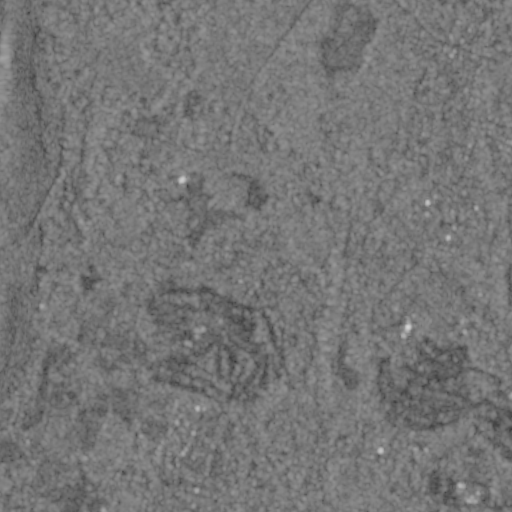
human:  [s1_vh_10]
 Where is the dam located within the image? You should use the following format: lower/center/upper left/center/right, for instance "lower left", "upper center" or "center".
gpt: The dam is located in the upper right of the image.
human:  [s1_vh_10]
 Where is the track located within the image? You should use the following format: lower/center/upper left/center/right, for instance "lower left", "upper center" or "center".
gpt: The track is located in the lower right of the image.
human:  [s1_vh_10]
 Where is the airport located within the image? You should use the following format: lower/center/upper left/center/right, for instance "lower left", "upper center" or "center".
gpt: There is no airport in the image.

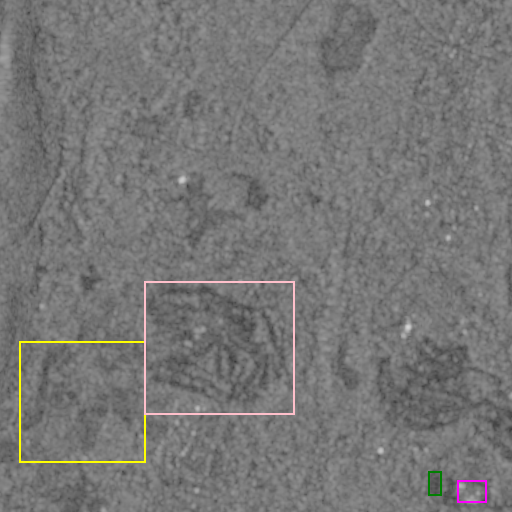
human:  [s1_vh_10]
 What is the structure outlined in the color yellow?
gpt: The structure outlined in yellow is a crop field.
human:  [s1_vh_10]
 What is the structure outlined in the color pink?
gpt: The structure outlined in pink is a park.
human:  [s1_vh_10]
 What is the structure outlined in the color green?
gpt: The structure outlined in green is a track.
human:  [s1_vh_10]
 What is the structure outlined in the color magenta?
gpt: The structure outlined in magenta is a building.
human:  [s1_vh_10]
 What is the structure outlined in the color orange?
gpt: There is no orange outline.